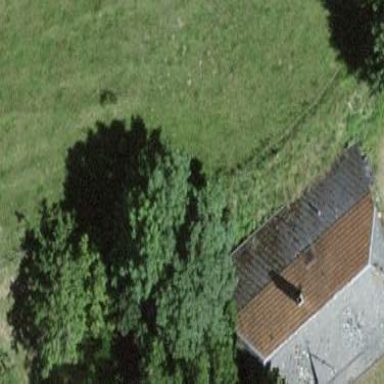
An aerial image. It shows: Farm building.